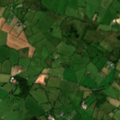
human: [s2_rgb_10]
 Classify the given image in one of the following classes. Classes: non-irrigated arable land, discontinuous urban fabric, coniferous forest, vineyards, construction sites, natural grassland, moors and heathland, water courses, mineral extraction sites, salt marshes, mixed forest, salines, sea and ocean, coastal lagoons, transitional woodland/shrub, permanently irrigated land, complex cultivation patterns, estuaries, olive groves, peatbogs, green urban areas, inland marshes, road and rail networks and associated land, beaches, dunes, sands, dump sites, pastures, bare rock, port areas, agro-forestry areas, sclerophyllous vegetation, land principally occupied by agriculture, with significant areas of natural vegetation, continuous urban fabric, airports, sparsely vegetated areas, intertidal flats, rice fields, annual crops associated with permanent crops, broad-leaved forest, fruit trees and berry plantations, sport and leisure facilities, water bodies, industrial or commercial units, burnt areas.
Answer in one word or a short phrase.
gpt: pastures